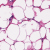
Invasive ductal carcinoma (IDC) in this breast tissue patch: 0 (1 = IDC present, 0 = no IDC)